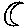
Label: moon